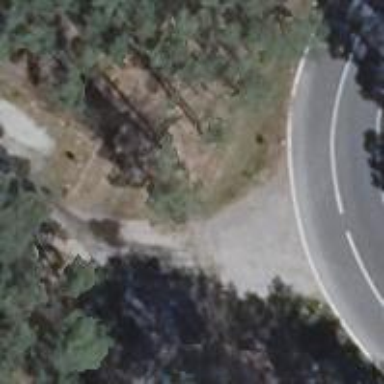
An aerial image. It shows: Emergency access point on the road.